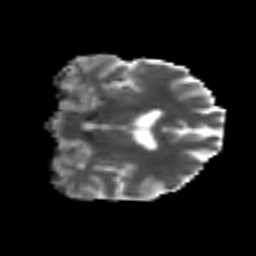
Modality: MD
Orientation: coronal
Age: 40
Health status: ill
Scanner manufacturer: philips
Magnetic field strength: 3 T
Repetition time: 9 s
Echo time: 0.127 s